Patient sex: M
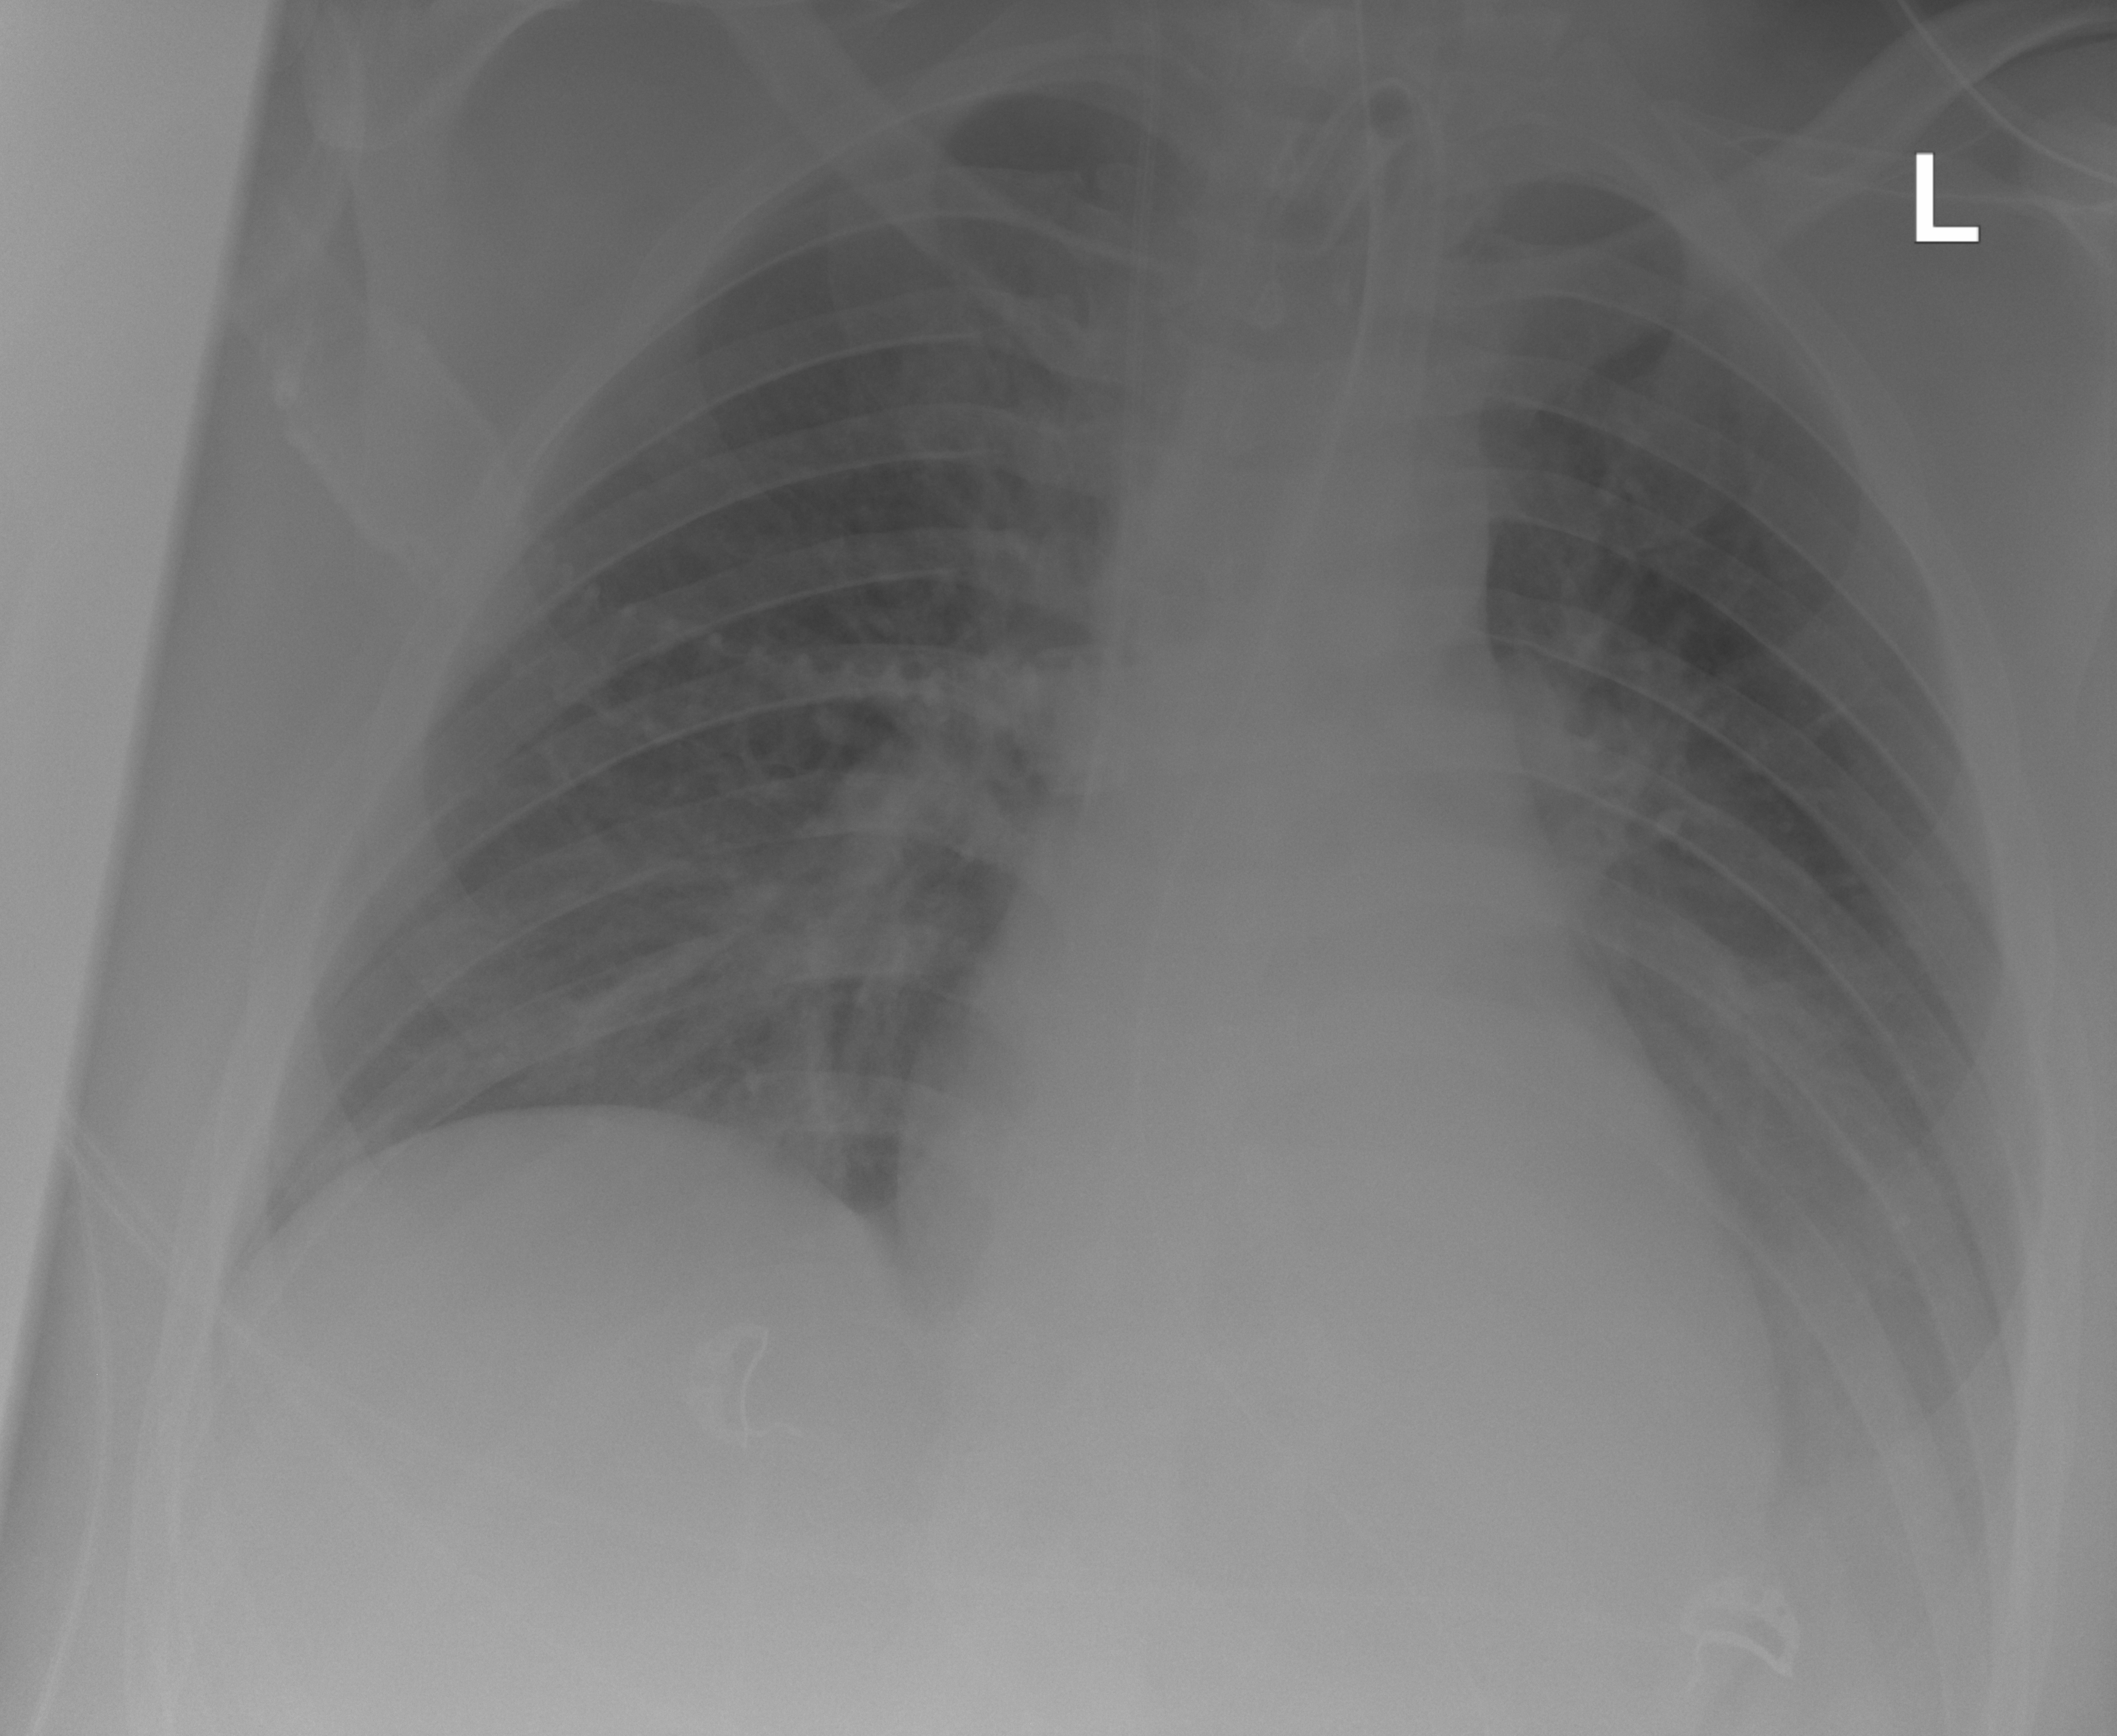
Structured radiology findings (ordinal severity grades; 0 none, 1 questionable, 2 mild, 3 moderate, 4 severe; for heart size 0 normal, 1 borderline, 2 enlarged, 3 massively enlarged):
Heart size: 0
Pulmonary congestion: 0
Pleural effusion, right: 0
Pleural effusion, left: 2
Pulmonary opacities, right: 0
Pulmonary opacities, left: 0
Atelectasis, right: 1
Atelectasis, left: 2